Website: walmart
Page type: customer-info-address
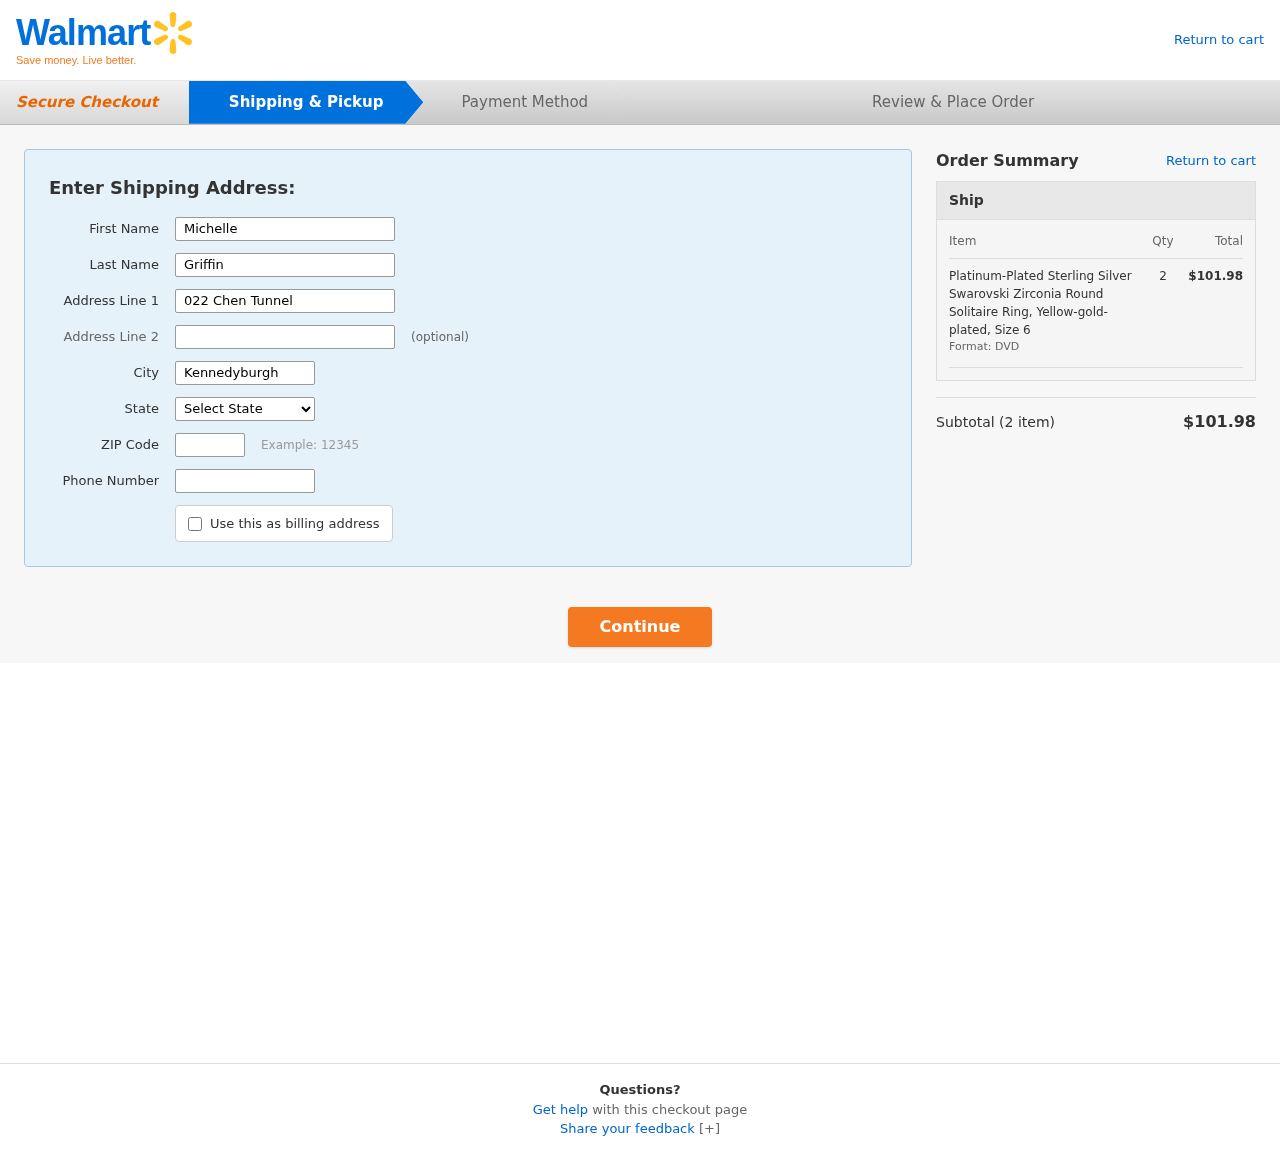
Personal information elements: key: PII_CITY
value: Kennedyburgh
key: PII_FIRSTNAME
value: Michelle
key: PII_LASTNAME
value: Griffin
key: PII_PHONE
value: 5668212737
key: PII_POSTCODE
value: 59097
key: PII_STATE
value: Illinois
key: PII_STREET
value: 022 Chen Tunnel
Product elements: key: PRODUCT1_NAME
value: Platinum-Plated Sterling Silver Swarovski Zirconia Round Solitaire Ring, Yellow-gold-plated, Size 6
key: PRODUCT1_QUANTITY
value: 2
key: PRODUCT1_LINE_TOTAL
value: $101.98
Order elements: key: ORDER_NUM_ITEMS
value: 2
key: ORDER_SUBTOTAL
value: $101.98